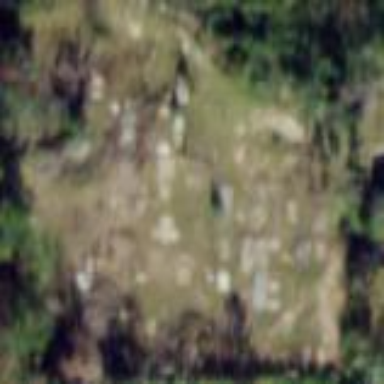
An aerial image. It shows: Cemetery.